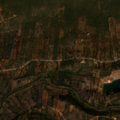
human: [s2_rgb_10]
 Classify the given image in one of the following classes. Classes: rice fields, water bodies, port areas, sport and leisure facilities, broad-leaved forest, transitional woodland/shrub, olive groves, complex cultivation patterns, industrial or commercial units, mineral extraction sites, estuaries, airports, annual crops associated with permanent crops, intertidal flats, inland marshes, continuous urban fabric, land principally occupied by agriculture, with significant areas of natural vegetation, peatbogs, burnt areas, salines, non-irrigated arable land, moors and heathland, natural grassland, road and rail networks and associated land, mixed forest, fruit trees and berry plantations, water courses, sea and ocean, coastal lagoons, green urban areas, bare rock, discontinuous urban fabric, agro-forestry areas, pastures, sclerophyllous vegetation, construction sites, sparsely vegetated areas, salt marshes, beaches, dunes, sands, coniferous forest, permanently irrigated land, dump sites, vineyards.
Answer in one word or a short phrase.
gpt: olive groves, complex cultivation patterns, land principally occupied by agriculture, with significant areas of natural vegetation, sclerophyllous vegetation